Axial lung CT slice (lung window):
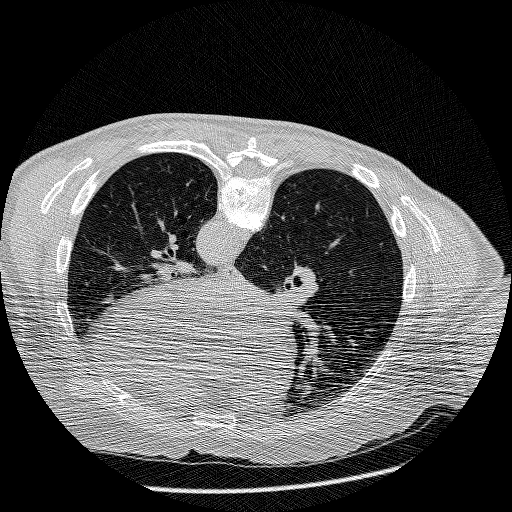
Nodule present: no